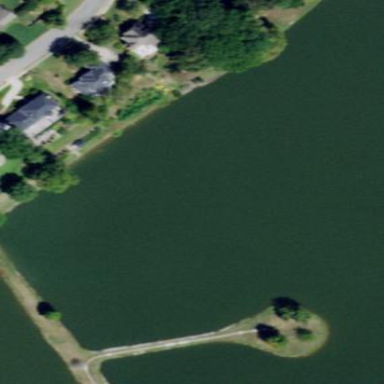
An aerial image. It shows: Lake with natural water.